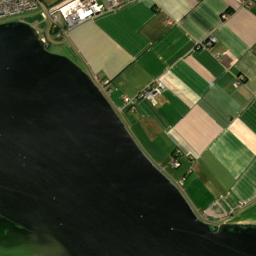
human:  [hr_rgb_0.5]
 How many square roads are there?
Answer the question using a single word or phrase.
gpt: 0

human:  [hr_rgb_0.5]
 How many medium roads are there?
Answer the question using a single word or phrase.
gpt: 0

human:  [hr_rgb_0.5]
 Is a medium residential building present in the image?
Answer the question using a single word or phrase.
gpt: yes

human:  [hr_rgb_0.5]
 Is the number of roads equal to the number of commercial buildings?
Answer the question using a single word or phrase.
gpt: no

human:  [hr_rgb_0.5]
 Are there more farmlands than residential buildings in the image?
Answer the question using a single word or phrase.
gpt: no

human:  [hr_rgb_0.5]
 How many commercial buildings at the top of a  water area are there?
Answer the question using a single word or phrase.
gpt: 4

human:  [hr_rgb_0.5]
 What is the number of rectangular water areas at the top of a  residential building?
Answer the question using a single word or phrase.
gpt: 1

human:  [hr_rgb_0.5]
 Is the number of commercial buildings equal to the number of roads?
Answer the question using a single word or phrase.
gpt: no

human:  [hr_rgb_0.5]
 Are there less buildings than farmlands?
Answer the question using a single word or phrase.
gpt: no

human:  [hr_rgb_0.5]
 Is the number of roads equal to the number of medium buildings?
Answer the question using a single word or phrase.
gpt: no

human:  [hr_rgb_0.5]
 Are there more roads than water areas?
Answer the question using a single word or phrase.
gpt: yes

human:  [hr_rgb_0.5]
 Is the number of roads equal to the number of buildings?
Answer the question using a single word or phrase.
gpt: no

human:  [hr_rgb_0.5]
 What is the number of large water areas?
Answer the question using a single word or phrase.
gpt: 5

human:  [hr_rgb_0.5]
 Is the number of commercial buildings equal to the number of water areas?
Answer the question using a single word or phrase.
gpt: no

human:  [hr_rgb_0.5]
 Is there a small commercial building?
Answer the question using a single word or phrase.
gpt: yes

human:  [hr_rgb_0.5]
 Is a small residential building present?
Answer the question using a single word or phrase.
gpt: yes

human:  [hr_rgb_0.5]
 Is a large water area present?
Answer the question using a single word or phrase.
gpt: yes

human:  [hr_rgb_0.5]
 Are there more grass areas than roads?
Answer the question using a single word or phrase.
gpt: yes

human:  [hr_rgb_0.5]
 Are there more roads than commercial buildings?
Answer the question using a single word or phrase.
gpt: yes

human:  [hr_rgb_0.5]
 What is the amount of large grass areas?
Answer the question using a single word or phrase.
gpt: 38

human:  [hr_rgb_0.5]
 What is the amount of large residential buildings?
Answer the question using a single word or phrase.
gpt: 0

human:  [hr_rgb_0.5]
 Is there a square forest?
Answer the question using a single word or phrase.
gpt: no

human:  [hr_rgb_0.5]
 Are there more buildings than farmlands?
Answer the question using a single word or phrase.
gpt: yes

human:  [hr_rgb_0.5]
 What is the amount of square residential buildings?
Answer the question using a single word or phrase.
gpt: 9

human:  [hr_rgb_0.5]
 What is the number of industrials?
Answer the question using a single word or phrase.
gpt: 1

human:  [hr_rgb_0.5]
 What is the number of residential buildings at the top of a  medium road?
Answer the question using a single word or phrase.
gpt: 0

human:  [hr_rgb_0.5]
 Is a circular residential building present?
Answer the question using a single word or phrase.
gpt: yes

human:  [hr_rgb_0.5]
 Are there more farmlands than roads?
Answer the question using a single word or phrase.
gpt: no

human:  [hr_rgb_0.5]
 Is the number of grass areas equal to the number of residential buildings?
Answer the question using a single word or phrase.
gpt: no

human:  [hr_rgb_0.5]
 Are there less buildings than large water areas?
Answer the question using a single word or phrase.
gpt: no

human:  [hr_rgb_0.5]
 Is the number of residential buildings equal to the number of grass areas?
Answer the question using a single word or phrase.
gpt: no

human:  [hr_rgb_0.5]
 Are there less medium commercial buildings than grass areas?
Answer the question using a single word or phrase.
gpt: yes

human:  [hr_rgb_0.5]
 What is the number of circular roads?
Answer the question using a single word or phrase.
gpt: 0

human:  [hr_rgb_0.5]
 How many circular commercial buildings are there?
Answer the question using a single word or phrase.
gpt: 0

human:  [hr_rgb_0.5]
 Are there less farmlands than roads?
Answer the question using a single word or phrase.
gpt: yes

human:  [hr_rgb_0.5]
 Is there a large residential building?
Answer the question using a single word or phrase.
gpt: no